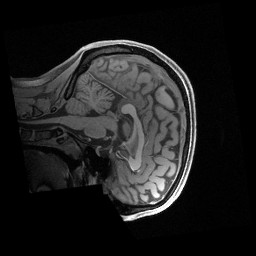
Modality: T1w
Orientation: sagittal
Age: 19
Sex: female
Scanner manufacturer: siemens
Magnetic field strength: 3 T
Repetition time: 2.4 s
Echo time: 0.00222 s